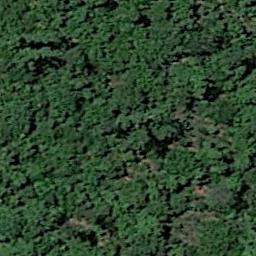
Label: forest